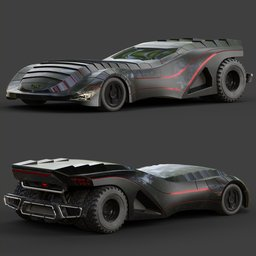
Label: mechanical